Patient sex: M
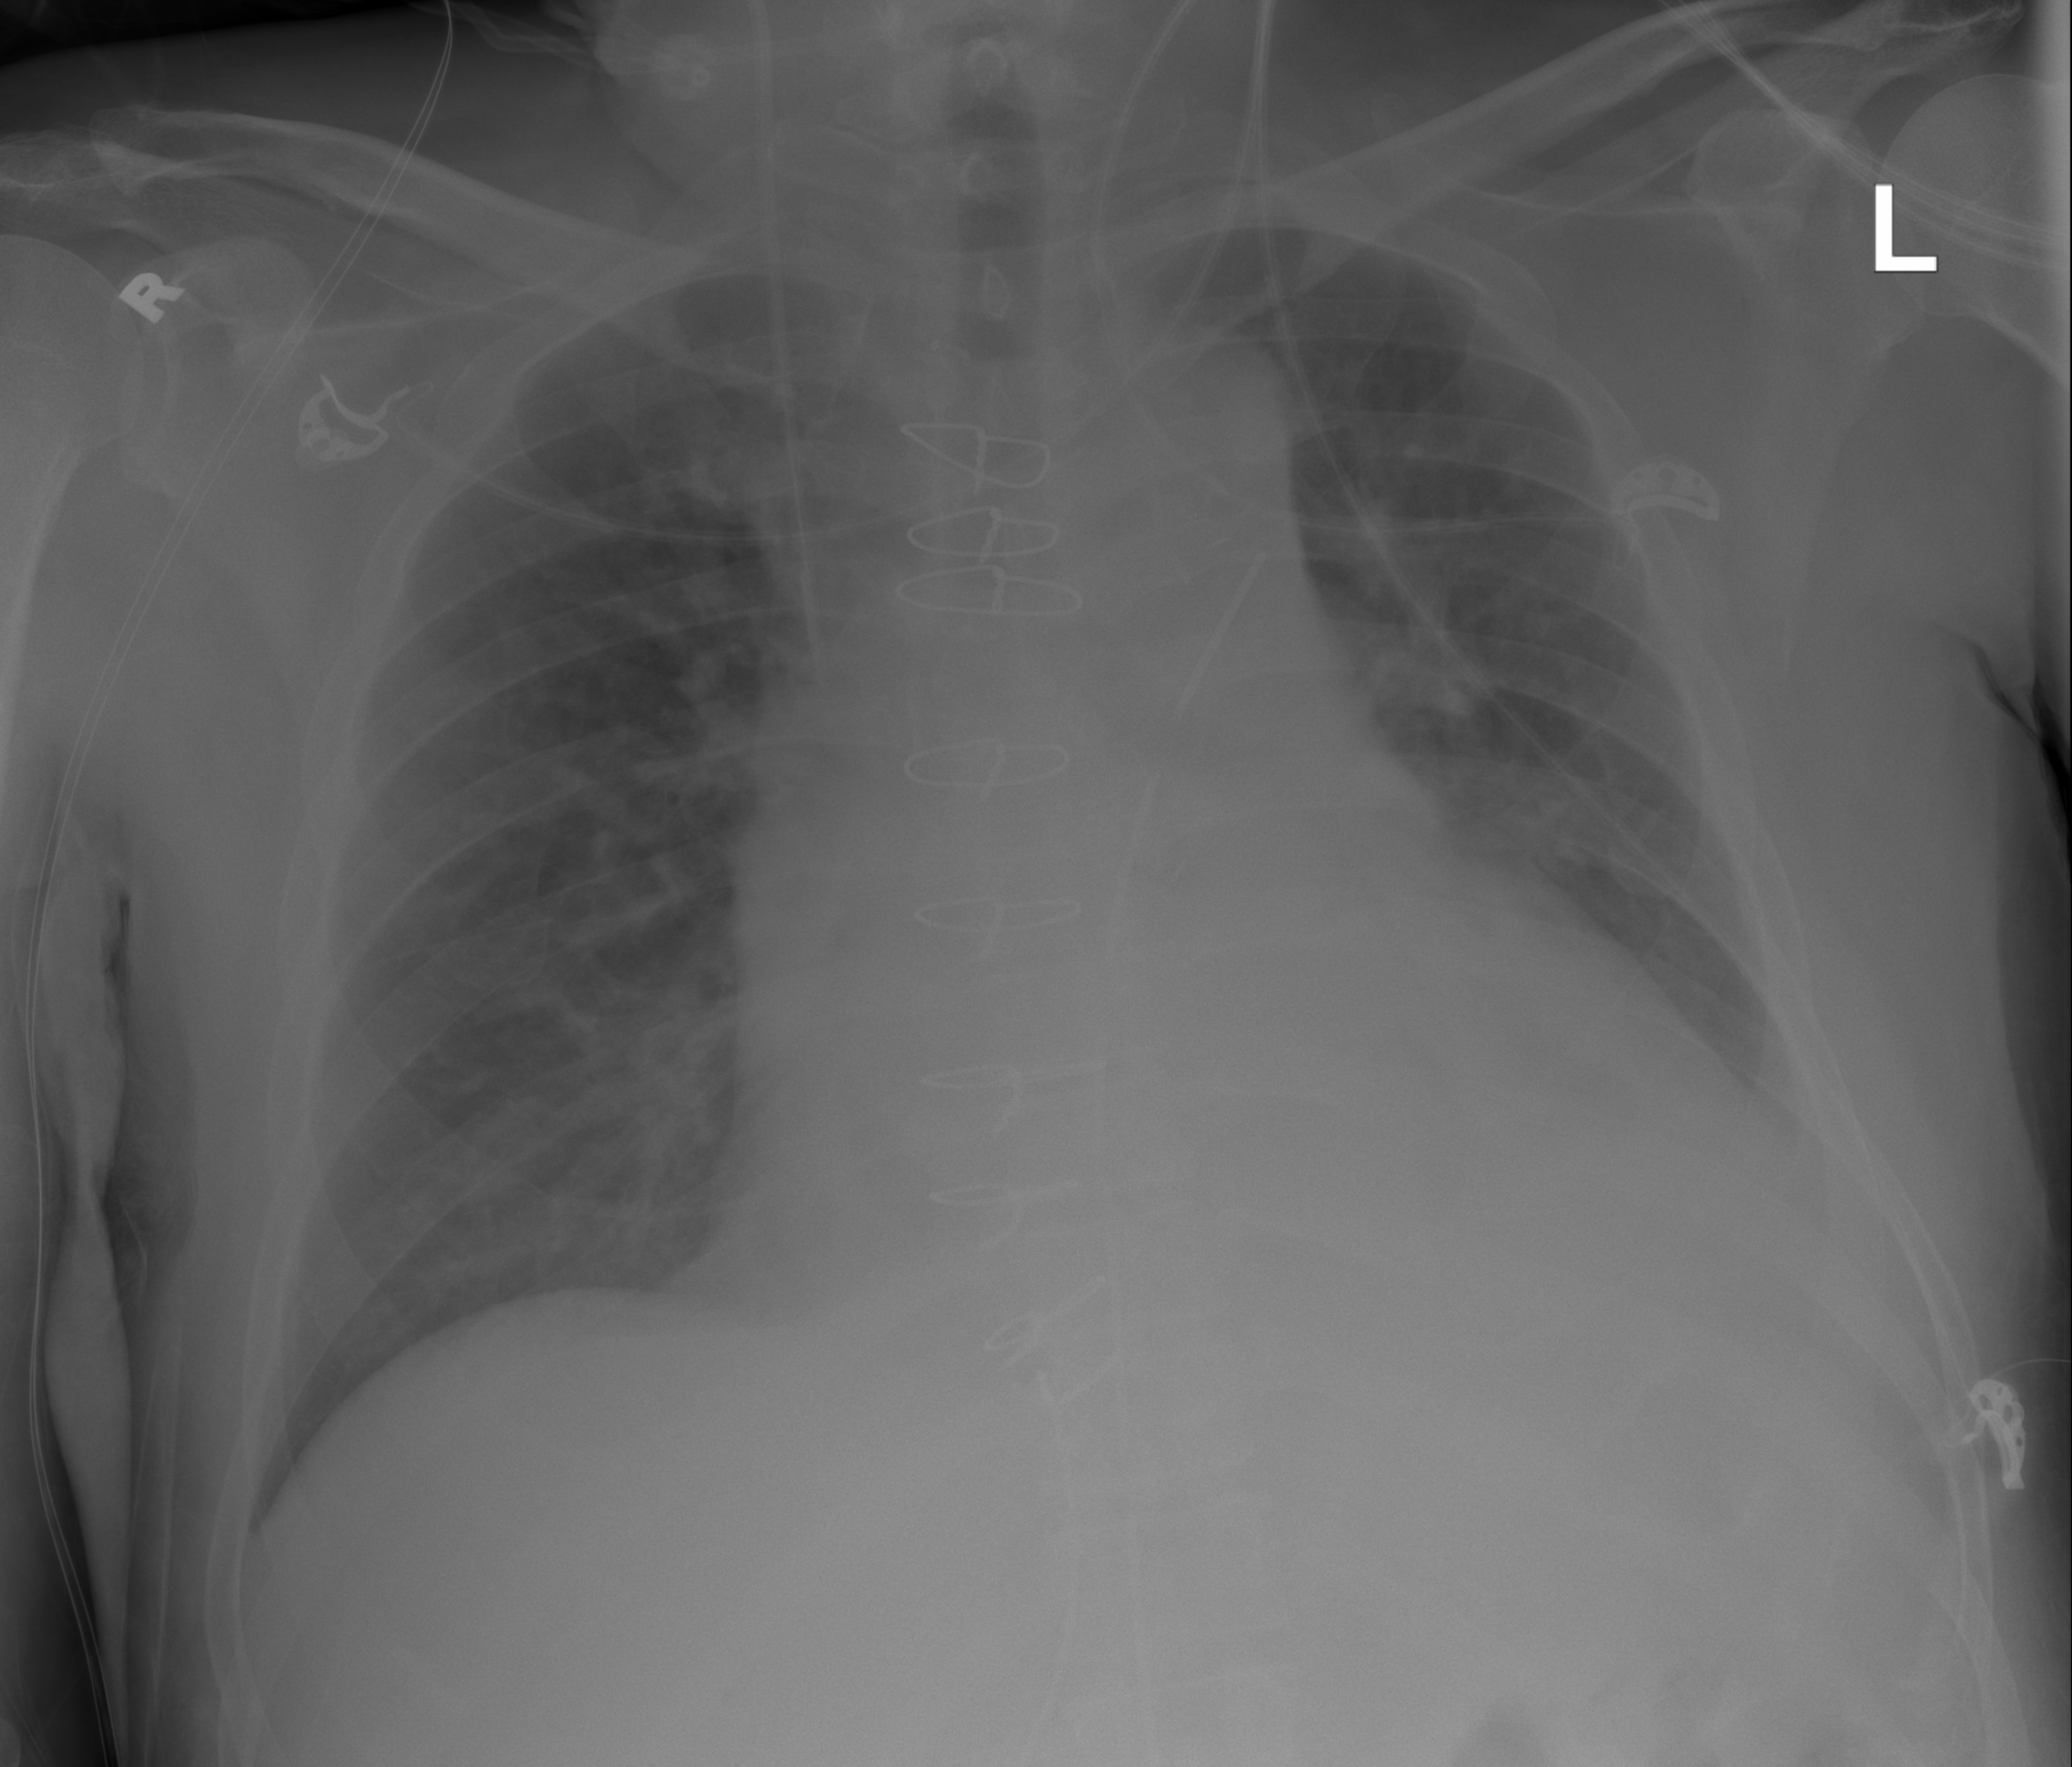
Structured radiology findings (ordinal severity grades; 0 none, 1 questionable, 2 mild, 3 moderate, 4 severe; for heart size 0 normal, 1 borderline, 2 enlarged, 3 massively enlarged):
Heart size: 1
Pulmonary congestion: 0
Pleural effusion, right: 0
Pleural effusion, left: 2
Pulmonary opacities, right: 0
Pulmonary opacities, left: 0
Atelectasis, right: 0
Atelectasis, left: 2